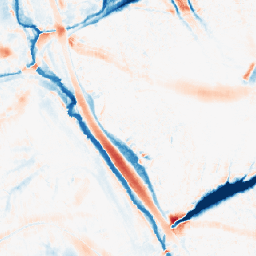
Category: morphological
Decomposition family: morphological_ellipse
Decomposition parameters: operation: average
width: 30
height: 30
Upsampling method: nearest
Upsampling parameters: scale: 4
Upsampling scale: 4